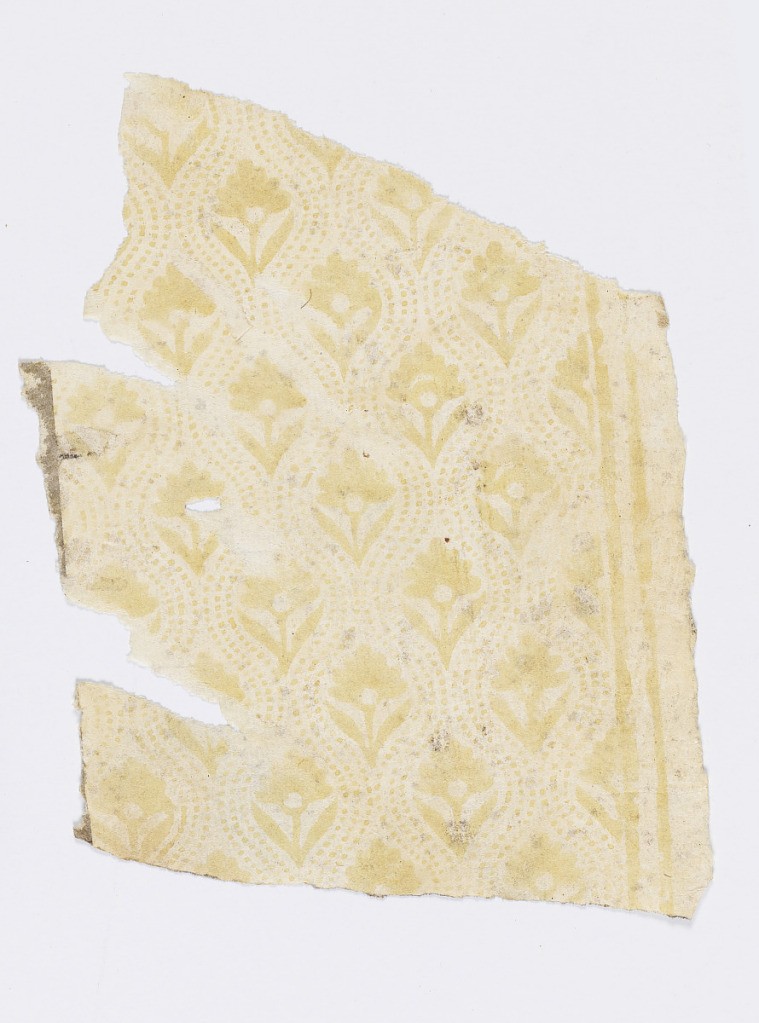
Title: Domino paper
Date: ca. 1720
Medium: Block-printed and stenciled on handmade paper
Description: A wallpaper fragment of domino pattern removed from a house in Paris, c. 1720. THe design on this paper is a ghost image from 1984-61-1.